Field crop: maize
Growth stage: 2
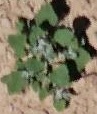
Species: chenopodium